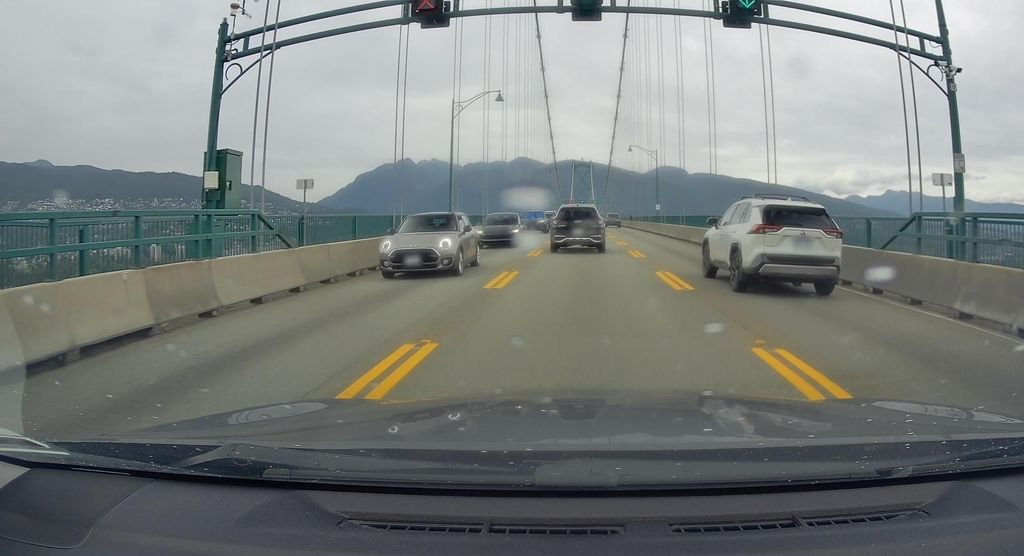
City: vancouver